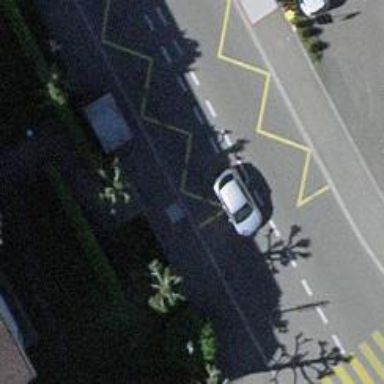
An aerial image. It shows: Bus stop with platform for public transport.